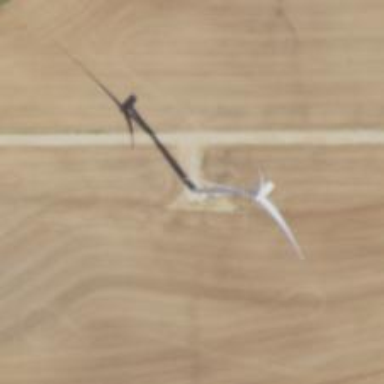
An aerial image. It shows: Wind generator powered by horizontal-axis wind turbine.